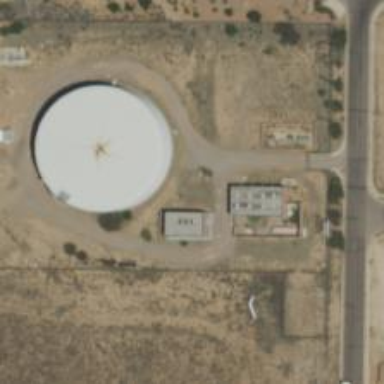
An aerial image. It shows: Building housing man-made water storage tank.